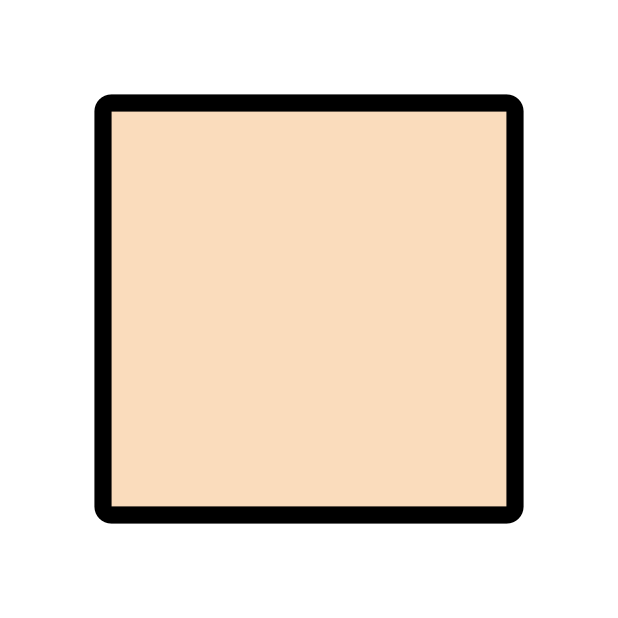
Emoji: 🏻
Name: emoji modifier fitzpatrick type-1-2
Unicode: 0x1f3fb